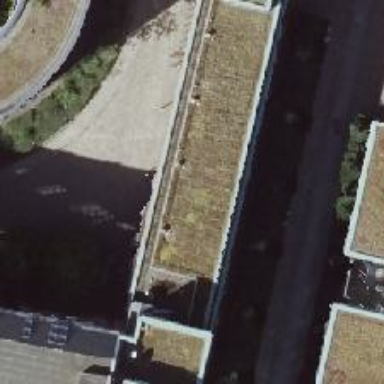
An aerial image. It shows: Round-roofed office building.